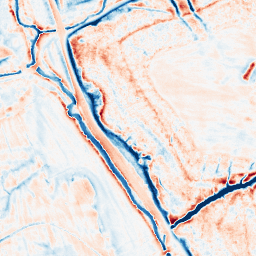
Category: edge_preserving
Decomposition family: anisotropic_diffusion
Decomposition parameters: iterations: 50
kappa: 100
gamma: 0.15
Upsampling method: cubic_catmull_rom
Upsampling parameters: scale: 2
Upsampling scale: 2